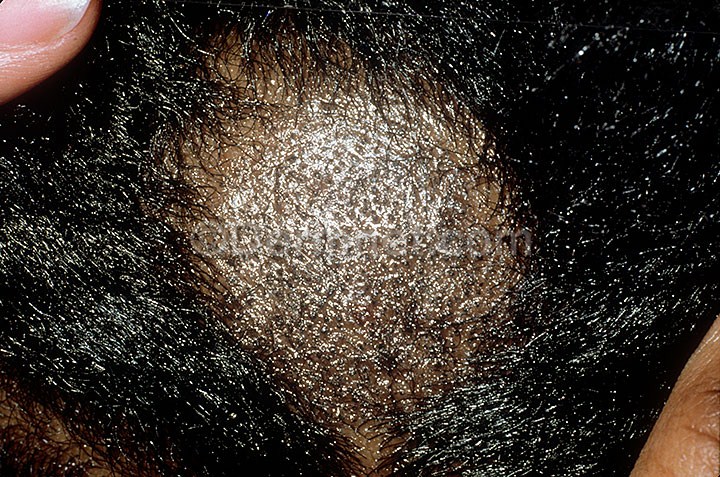
Disease: Tinea Ringworm Candidiasis and other Fungal Infections